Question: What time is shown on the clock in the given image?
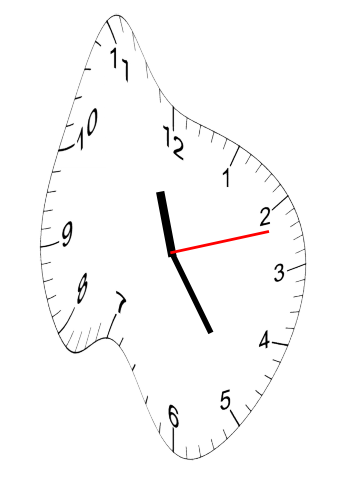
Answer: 11:24:12